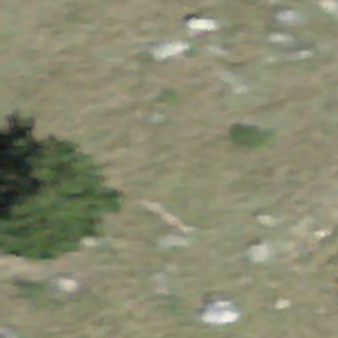
Label: other